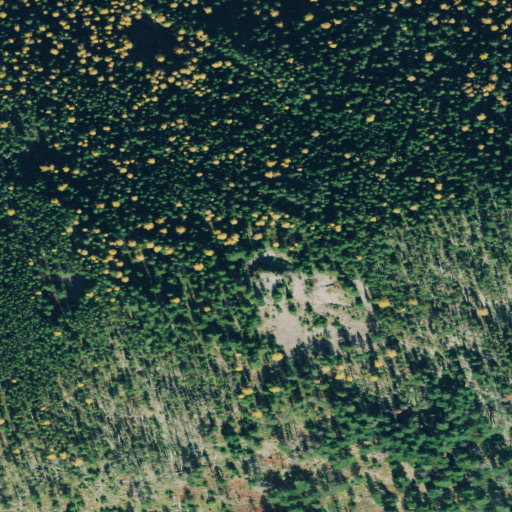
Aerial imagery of mountain in Montana named Loveland Peak containing only evergreen forest